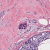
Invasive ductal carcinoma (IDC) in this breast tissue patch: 0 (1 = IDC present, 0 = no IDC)